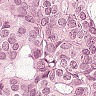
Metastatic tissue present: yes